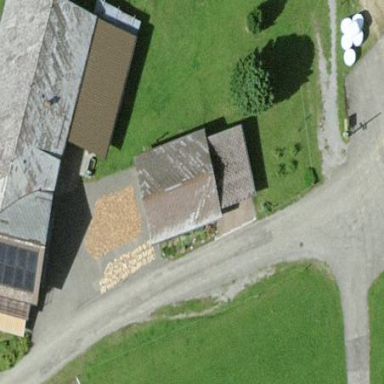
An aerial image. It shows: Gabled roof on farm auxiliary building.